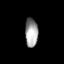
Tissue: lung
Cell type: Epithelial cells
Senescence score: 0.2184
Nuclear area (px): 360
Mean DAPI intensity: 159.625